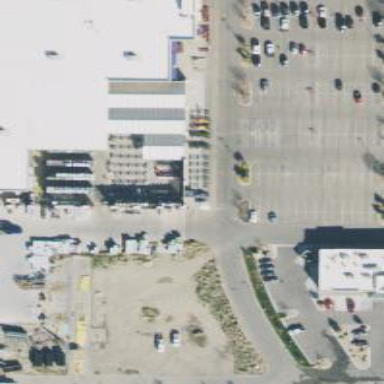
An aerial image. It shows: Retail building that houses garden center shop.